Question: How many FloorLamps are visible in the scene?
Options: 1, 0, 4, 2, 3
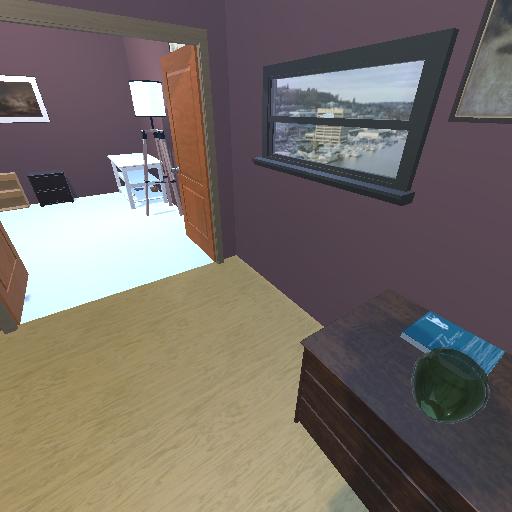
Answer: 1